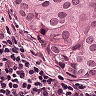
Metastatic tissue present: yes